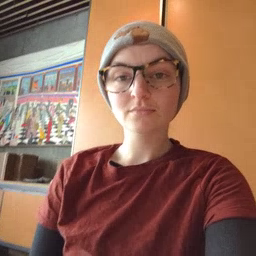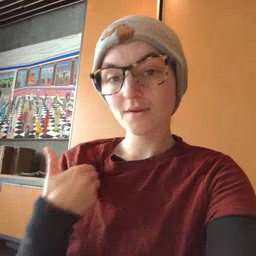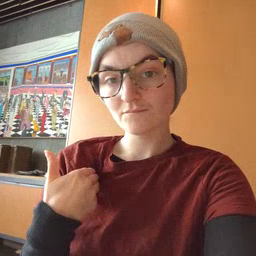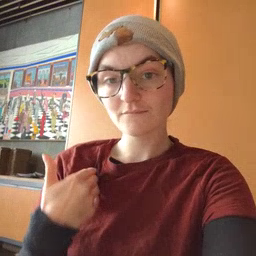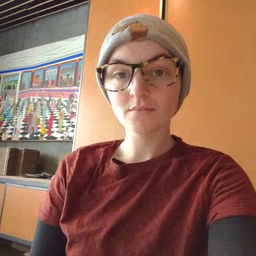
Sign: have